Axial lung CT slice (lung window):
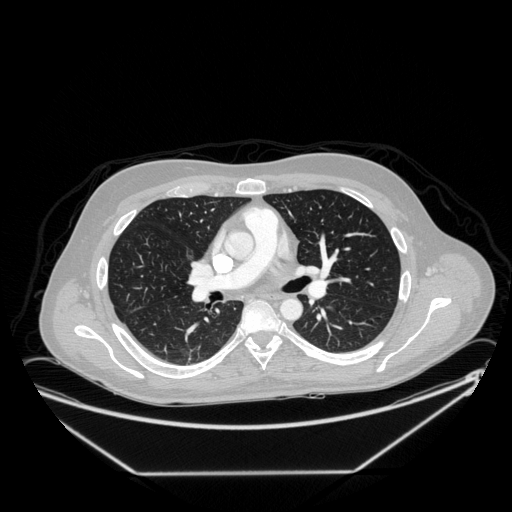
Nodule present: no